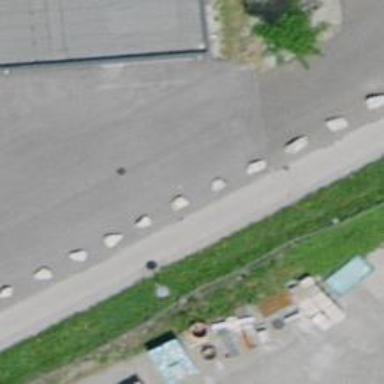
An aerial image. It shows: Block barrier.